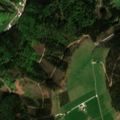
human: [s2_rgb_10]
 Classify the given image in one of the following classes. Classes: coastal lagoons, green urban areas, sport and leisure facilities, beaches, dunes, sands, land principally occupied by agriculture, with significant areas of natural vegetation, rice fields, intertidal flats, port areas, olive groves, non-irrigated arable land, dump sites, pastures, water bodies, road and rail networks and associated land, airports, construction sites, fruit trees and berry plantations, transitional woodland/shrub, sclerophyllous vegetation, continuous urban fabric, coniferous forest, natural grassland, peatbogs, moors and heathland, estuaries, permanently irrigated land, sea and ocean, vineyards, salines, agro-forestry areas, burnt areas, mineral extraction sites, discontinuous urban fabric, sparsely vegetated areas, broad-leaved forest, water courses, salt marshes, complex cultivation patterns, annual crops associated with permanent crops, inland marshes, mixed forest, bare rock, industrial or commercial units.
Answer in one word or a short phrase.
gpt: pastures, complex cultivation patterns, coniferous forest, mixed forest